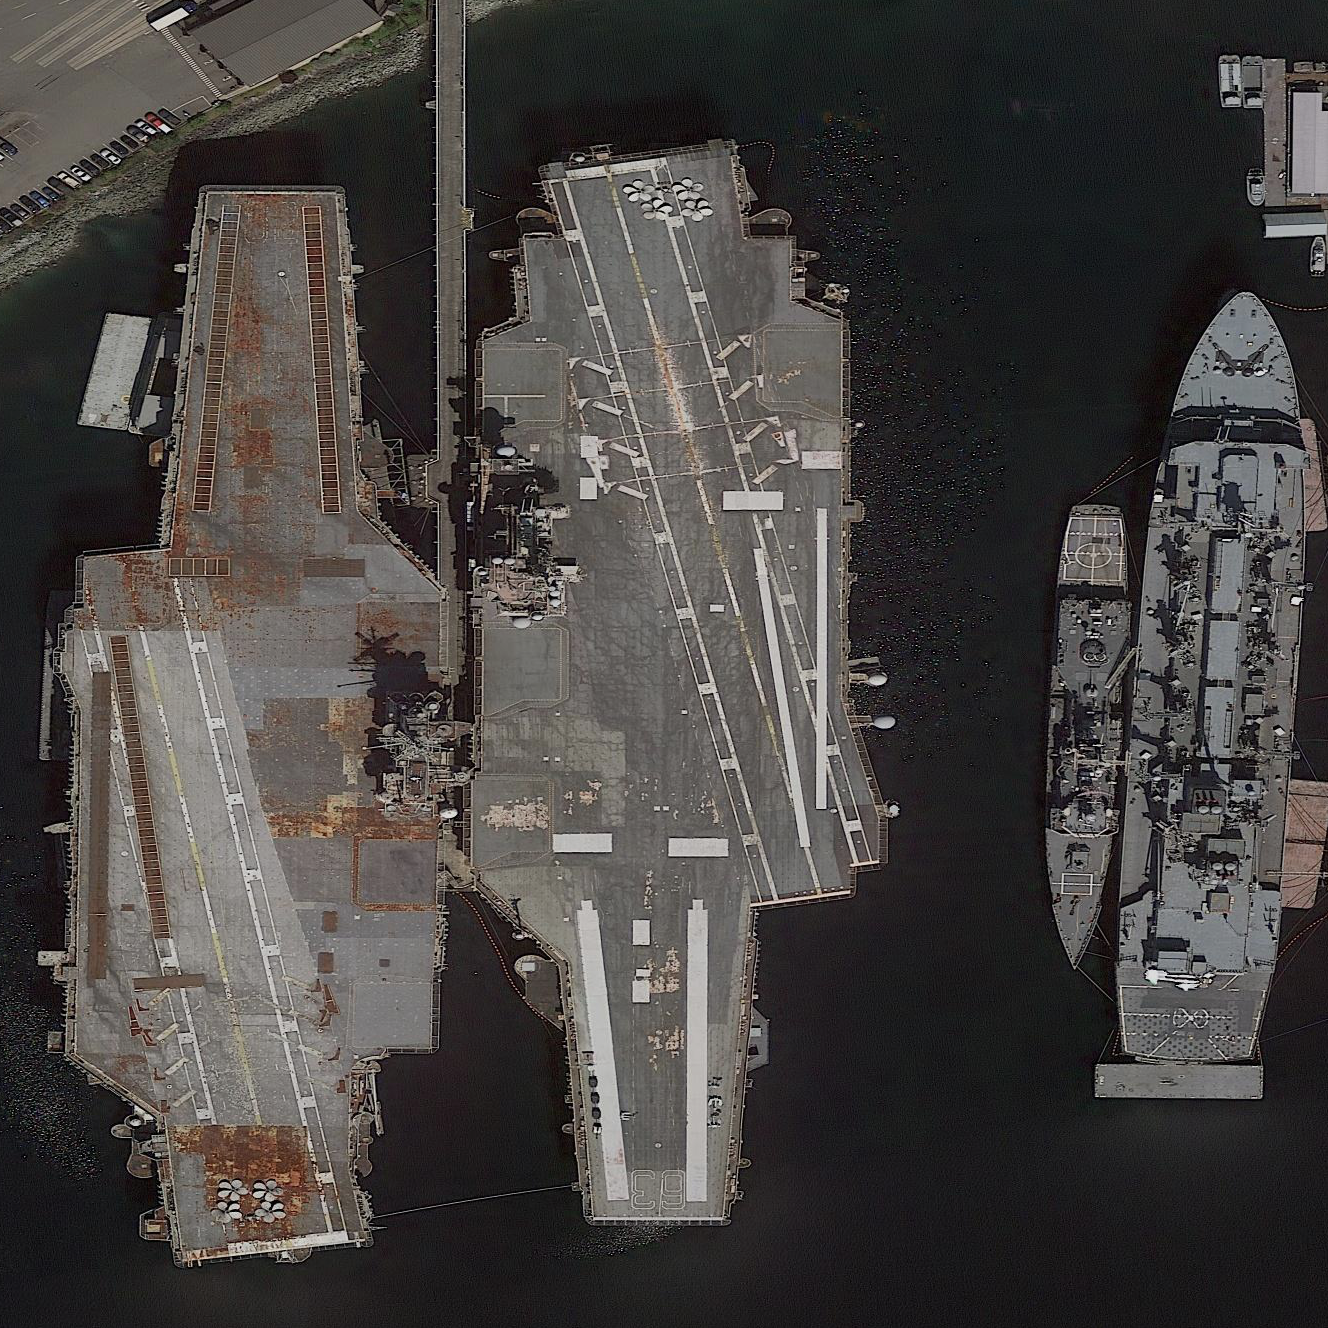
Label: aircraft_carrier